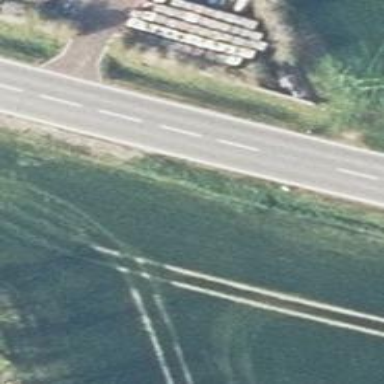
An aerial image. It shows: Asphalt road classified as primary highway.